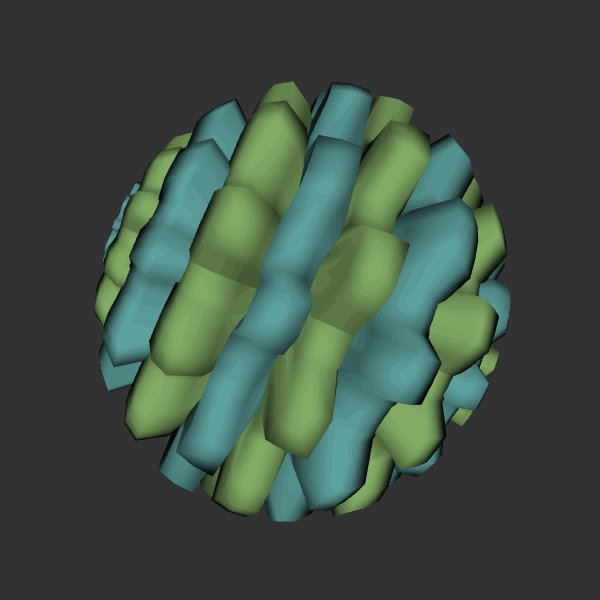
Background: dark